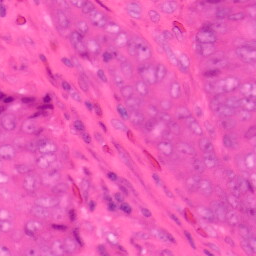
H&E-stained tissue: Colon